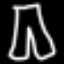
Label: pants